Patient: sex F, age 63
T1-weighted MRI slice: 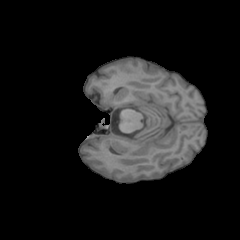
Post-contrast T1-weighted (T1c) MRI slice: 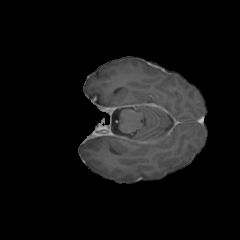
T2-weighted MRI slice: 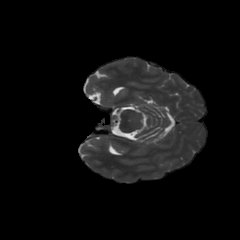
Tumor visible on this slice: no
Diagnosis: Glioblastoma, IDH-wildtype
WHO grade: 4